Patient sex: M
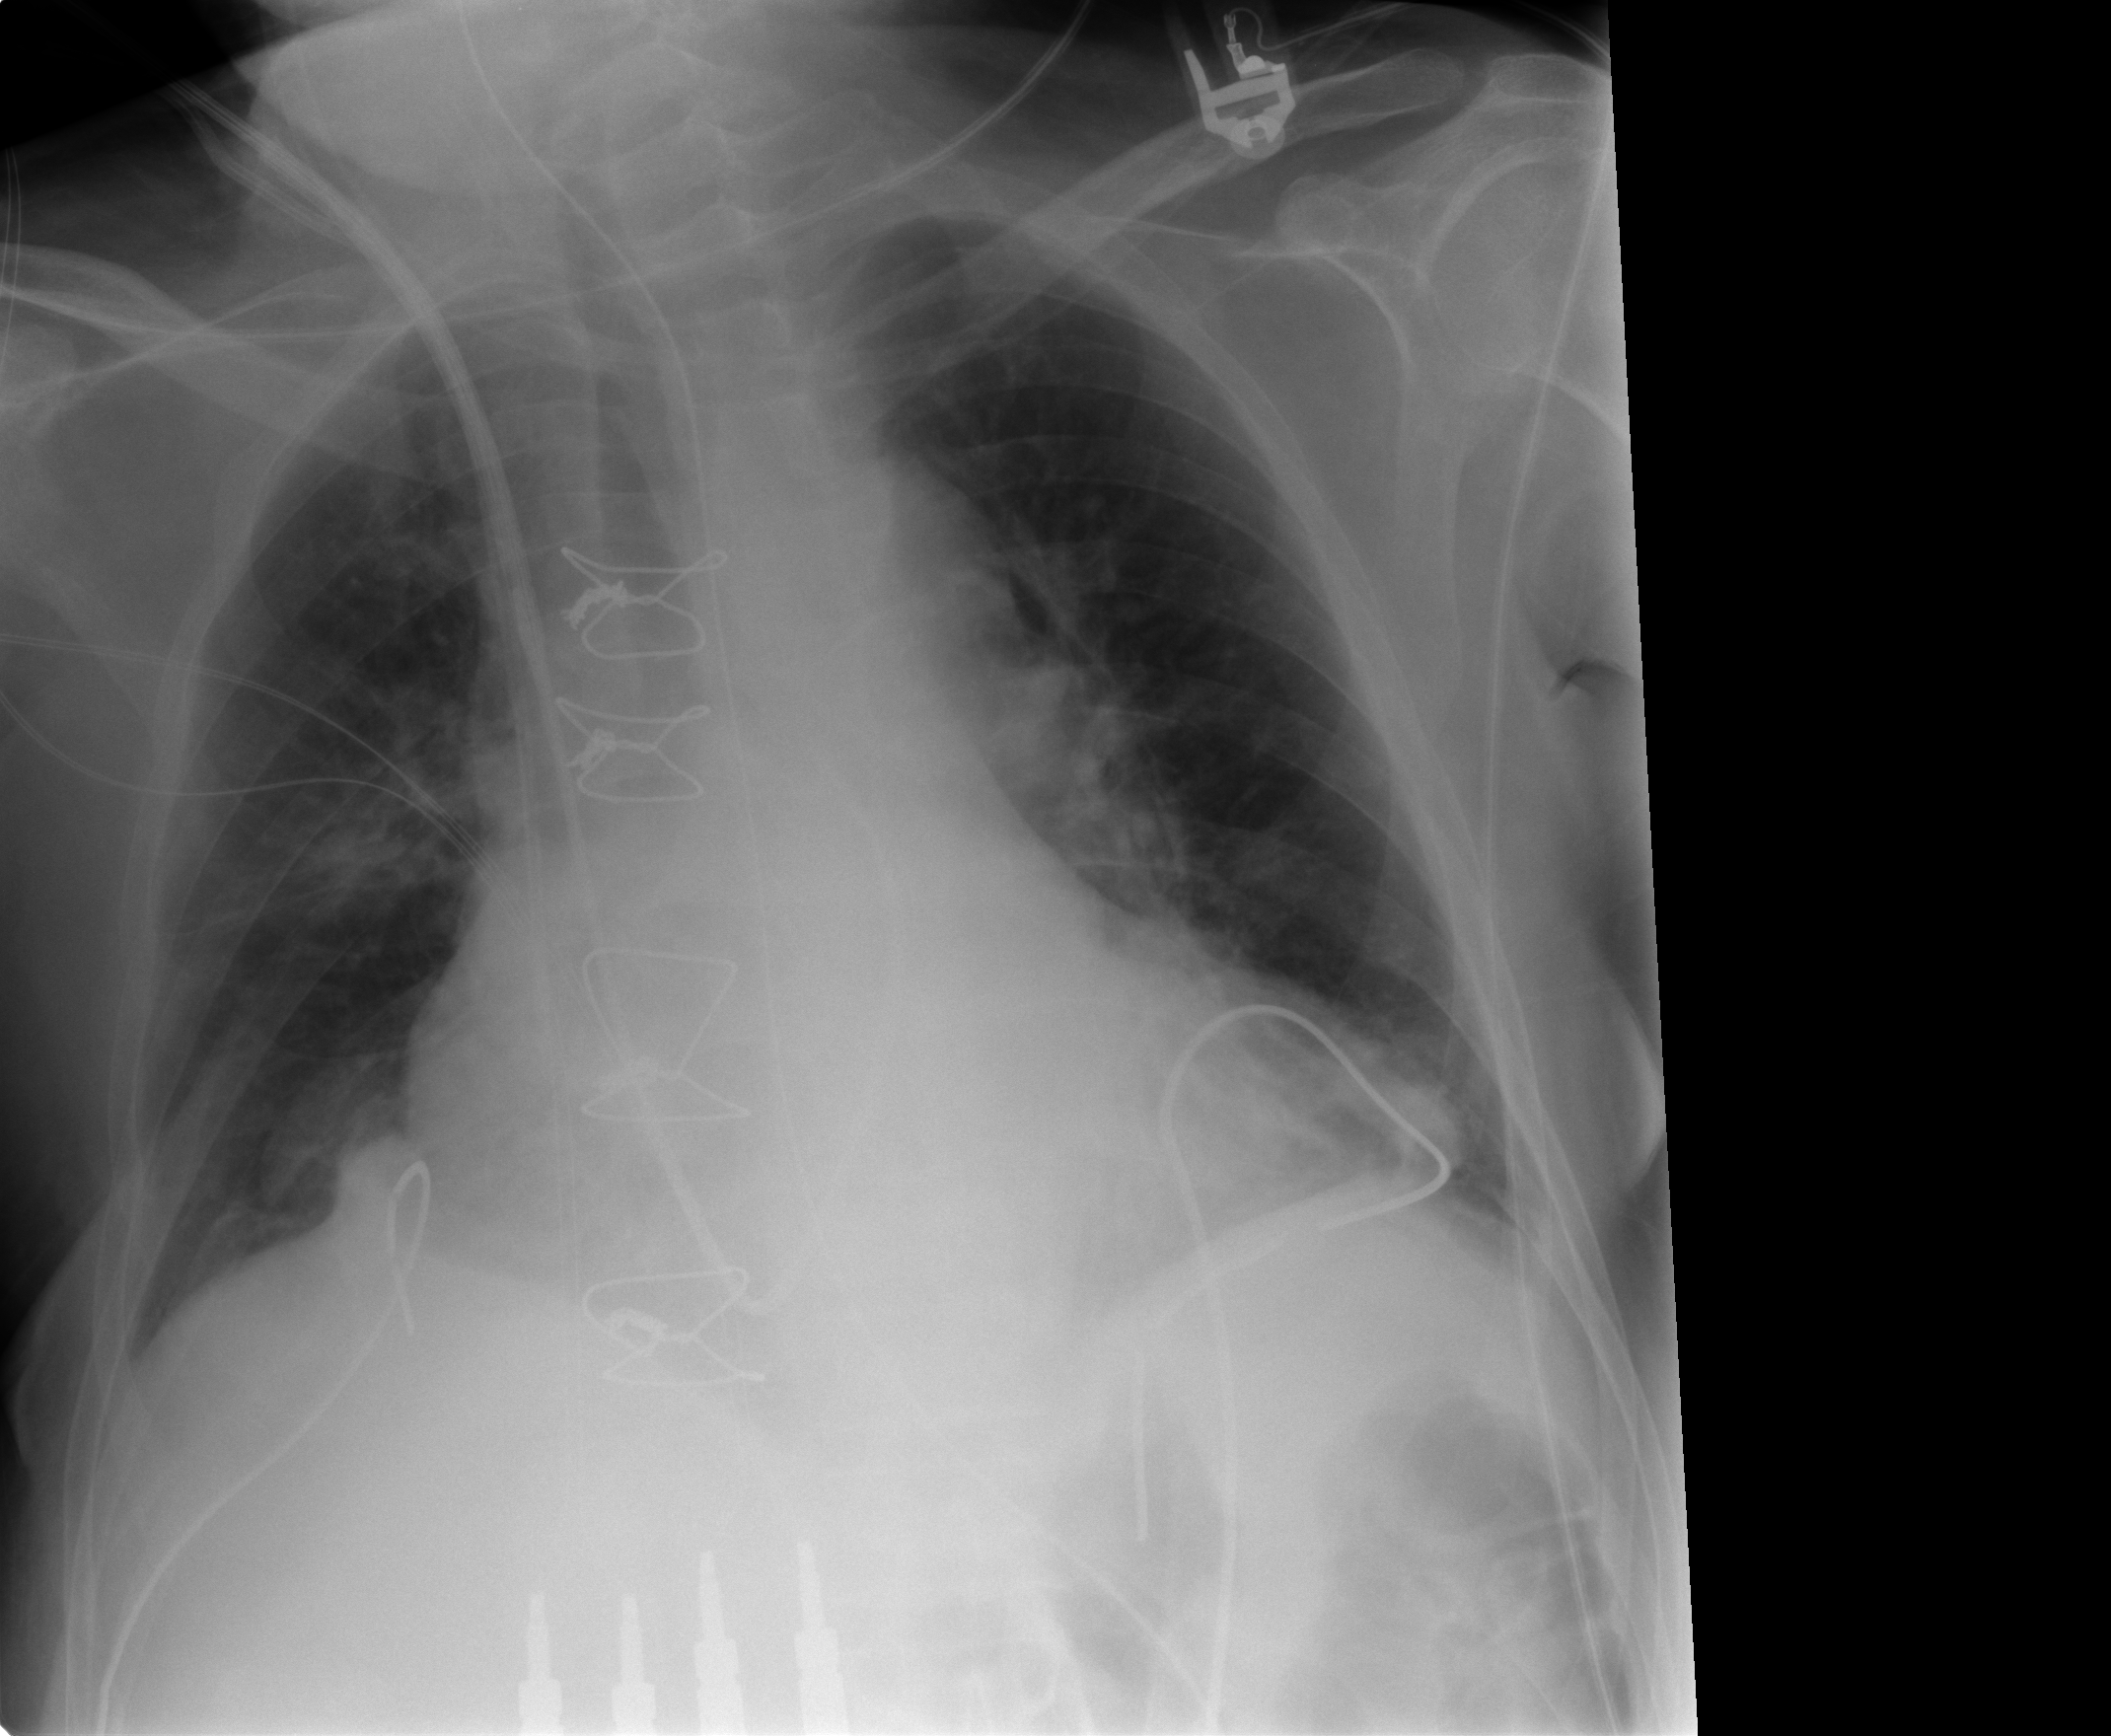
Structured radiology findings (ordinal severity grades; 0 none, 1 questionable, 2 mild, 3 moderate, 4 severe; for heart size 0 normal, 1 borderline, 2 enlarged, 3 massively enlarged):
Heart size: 2
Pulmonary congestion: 1
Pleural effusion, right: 1
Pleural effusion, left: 1
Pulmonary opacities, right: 2
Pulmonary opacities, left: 2
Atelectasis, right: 2
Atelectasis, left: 2